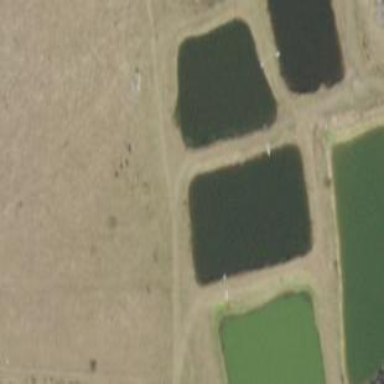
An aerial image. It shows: Area dedicated to aquaculture.